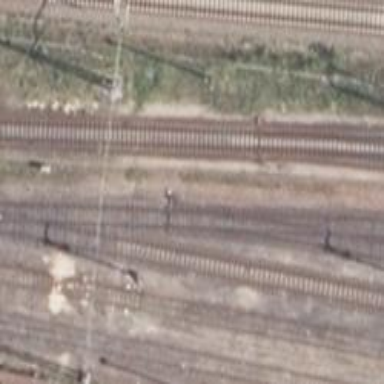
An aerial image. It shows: Railway switch.